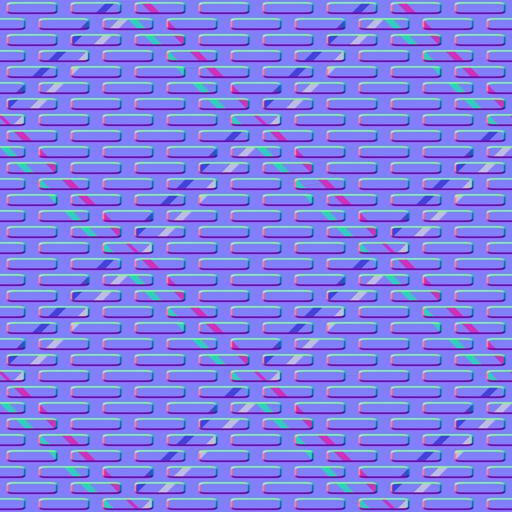
fence floor grid metal walkway